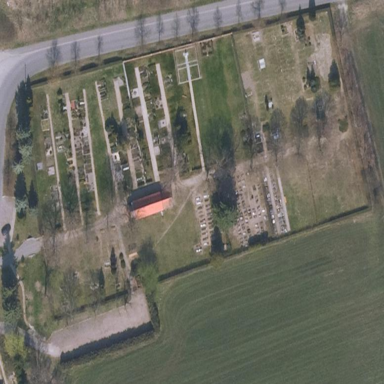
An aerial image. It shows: Cemetery.